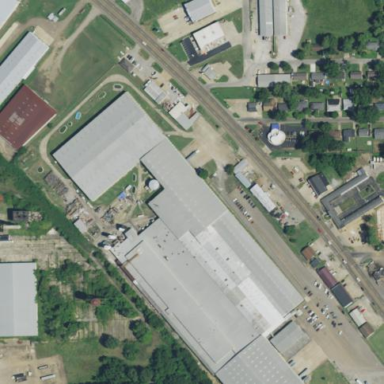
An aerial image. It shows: Industrial building with works.